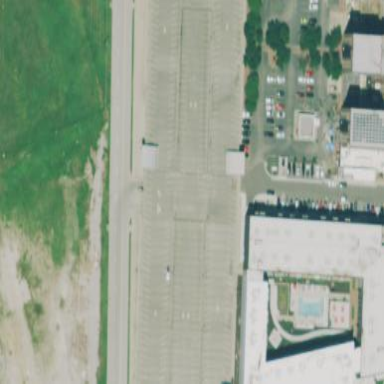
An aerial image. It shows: Multi-storey parking building.